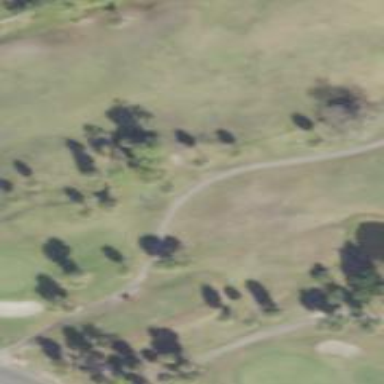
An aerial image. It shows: Path designated for golf carts.